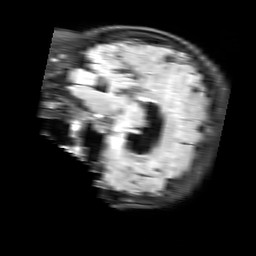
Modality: FLAIR
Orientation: sagittal
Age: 67
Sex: female
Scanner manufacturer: philips
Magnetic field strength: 3 T
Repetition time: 11 s
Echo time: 0.12 s